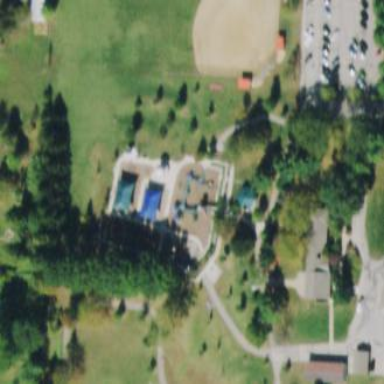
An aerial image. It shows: Playground area for leisure activities on the land.